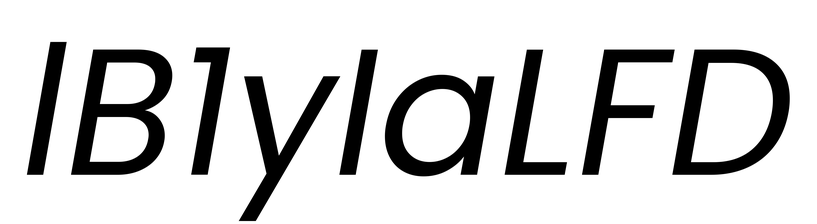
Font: Poppins-Italic